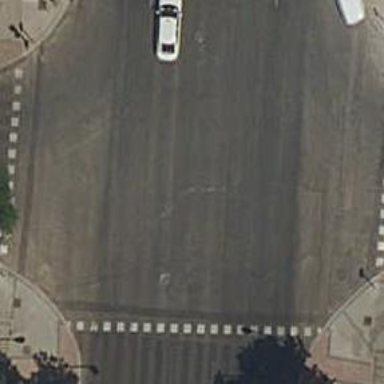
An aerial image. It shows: Road with traffic signals.